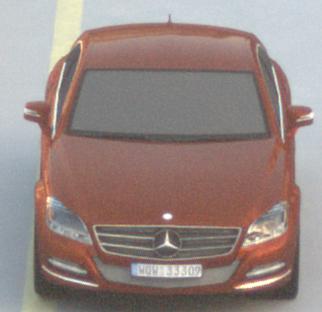
Make: Mercedes-Benz
Model: CLS Coupé 350
Detailed model: CLS-Class (218) Coupé
Model produced from: 2011/01
Model produced until: 2014/07
Doors: 4
Color: orange
Road condition: dry road
Daytime: sunrise or sunset
Contrast: low contrast